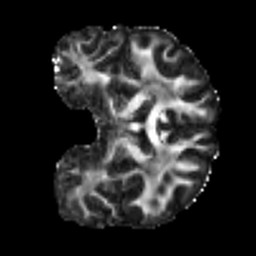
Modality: FA
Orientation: coronal
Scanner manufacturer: siemens
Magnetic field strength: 3 T
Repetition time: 4 s
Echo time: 0.0594 s